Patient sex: F
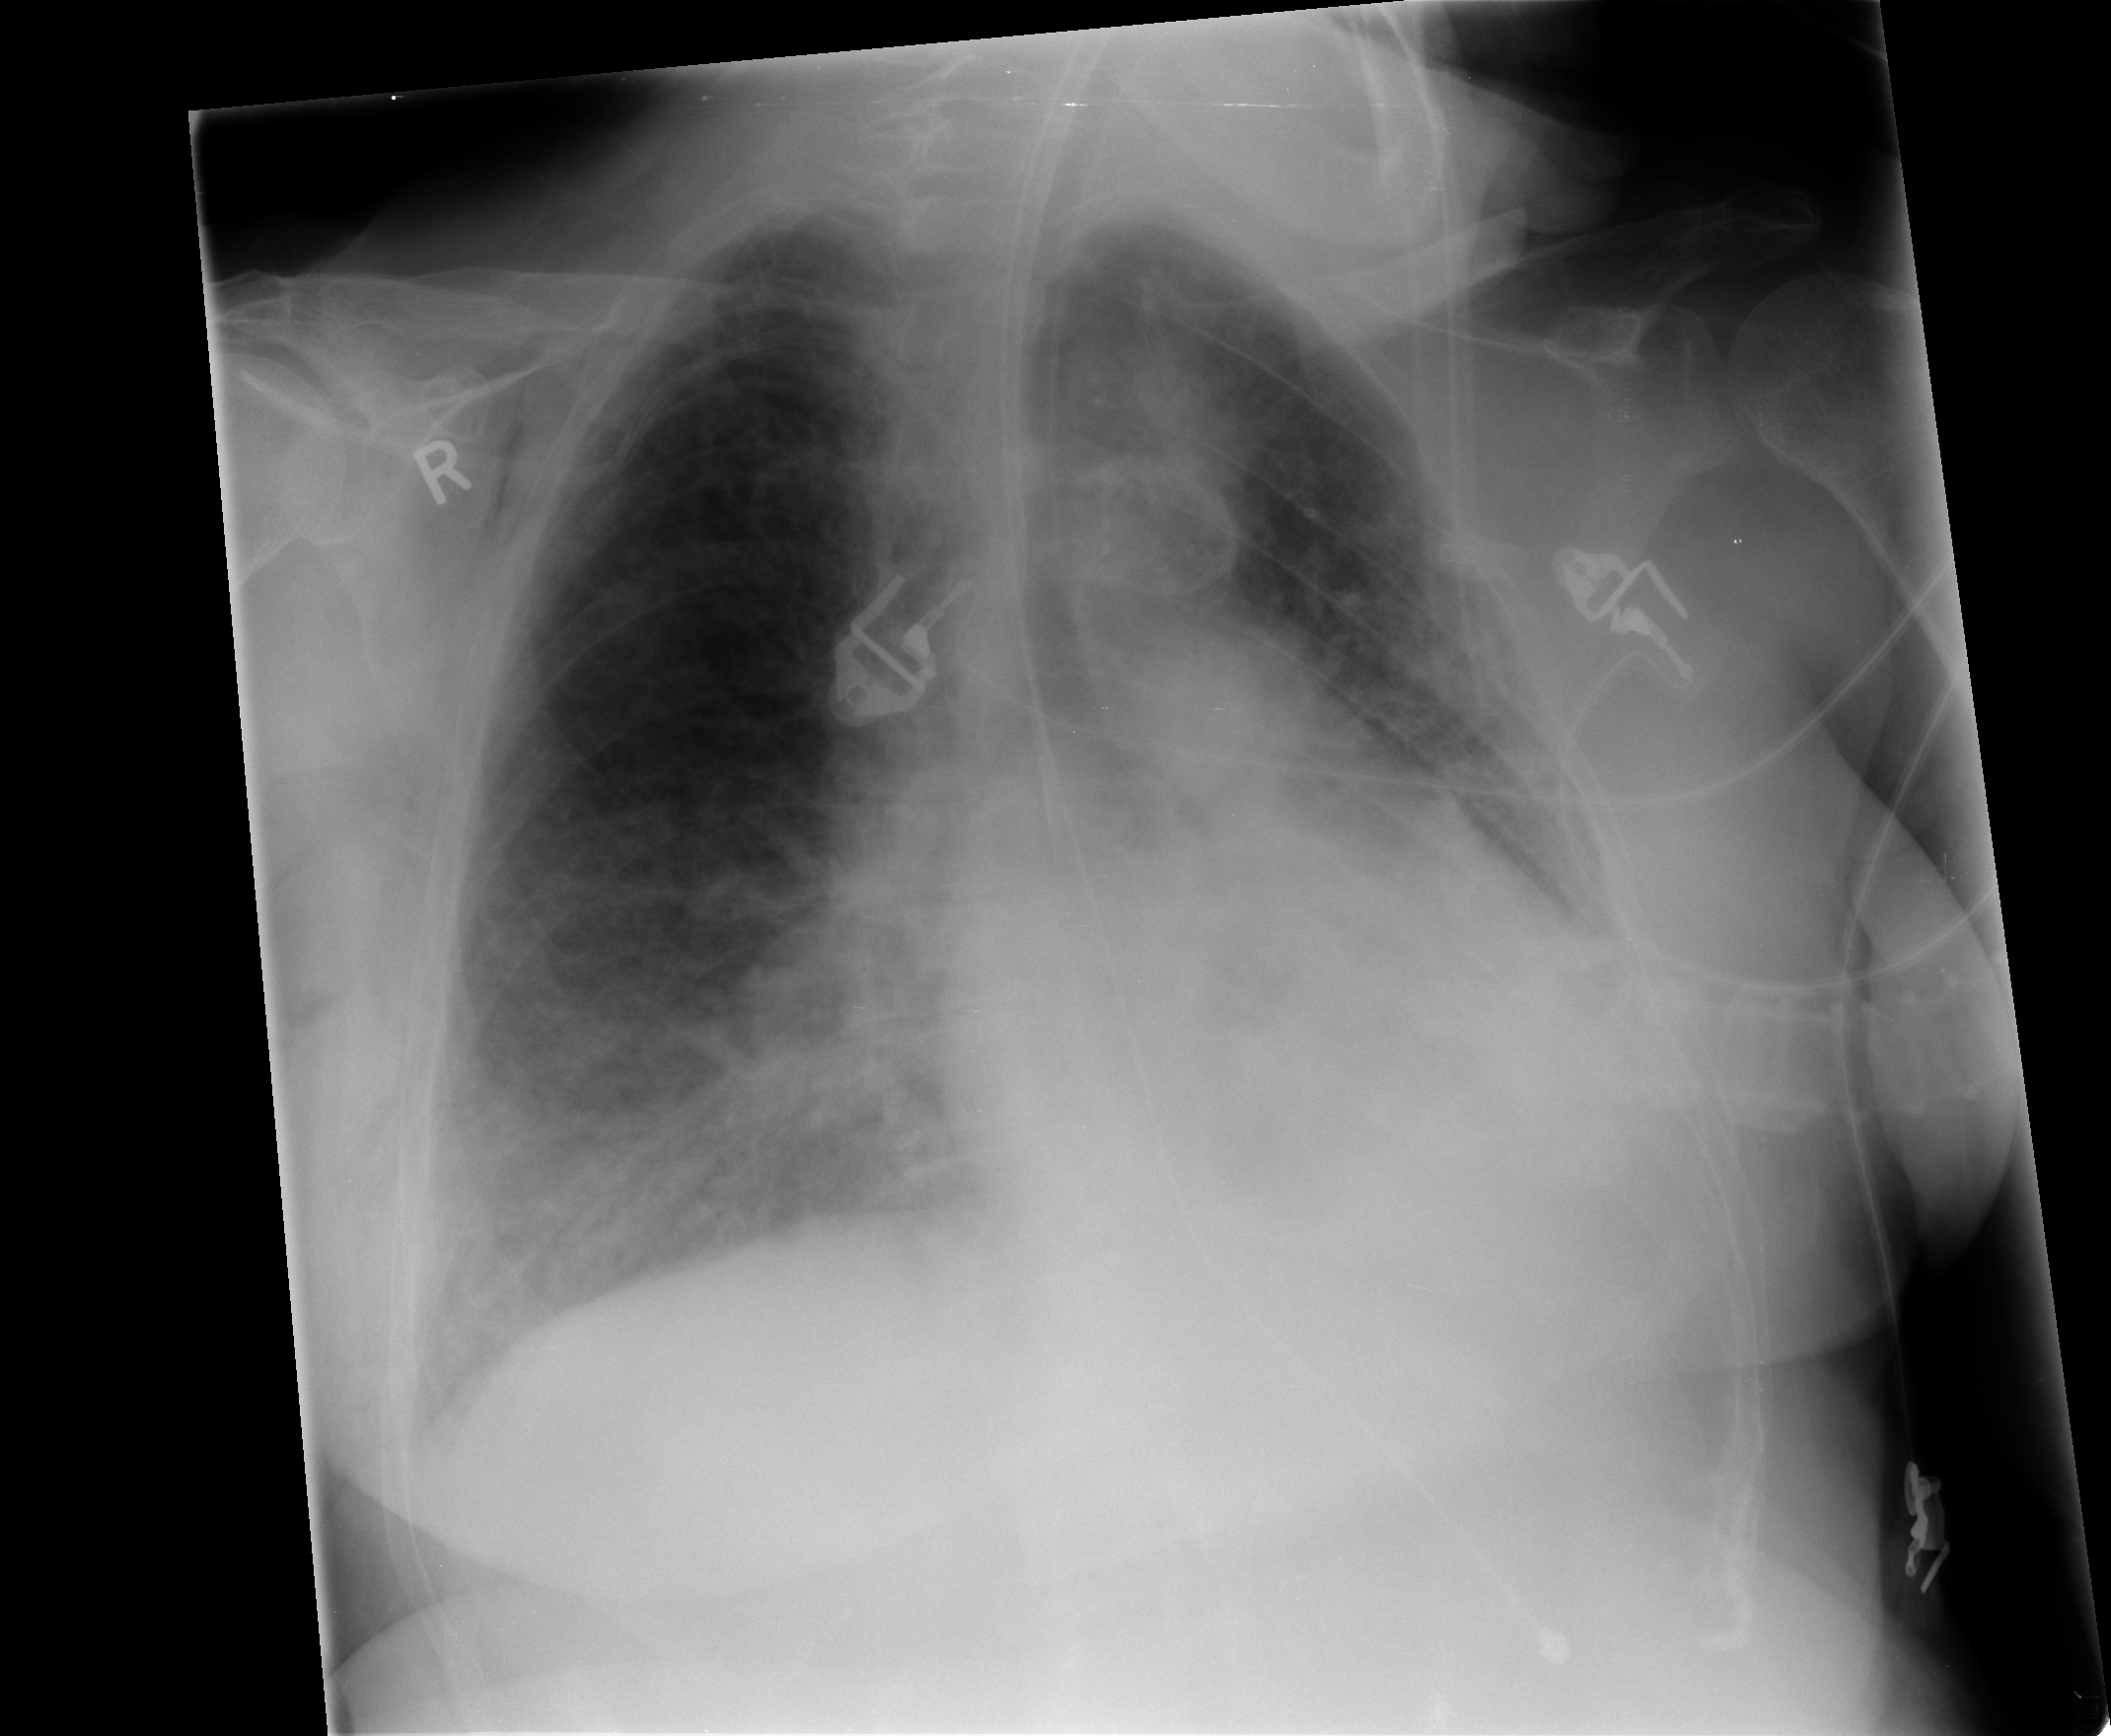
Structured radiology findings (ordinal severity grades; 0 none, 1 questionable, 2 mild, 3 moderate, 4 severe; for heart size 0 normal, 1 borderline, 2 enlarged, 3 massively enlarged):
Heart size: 2
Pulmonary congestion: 2
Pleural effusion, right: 0
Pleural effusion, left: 2
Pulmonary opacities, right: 1
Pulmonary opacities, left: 2
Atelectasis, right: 2
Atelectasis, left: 2